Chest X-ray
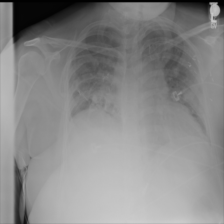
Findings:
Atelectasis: negative
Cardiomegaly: negative
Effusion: negative
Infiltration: negative
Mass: negative
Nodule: negative
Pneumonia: negative
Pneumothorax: negative
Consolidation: negative
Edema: negative
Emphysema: negative
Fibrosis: negative
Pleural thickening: negative
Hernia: negative